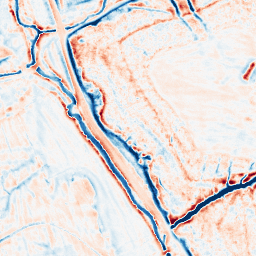
Category: edge_preserving
Decomposition family: bilateral
Decomposition parameters: d: 15
sigma_color: 150
sigma_space: 50
Upsampling method: edge_directed
Upsampling parameters: scale: 2
Upsampling scale: 2